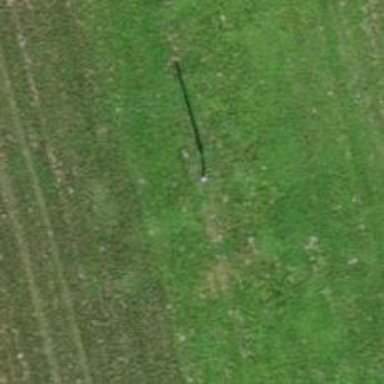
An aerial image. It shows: Power pole.